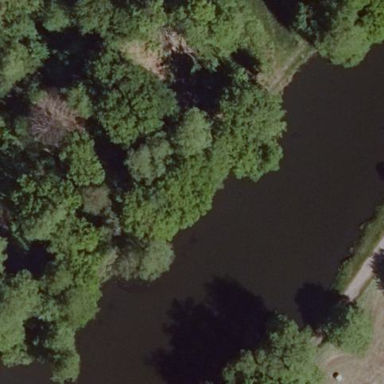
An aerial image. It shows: Peaceful pond surrounded by nature.